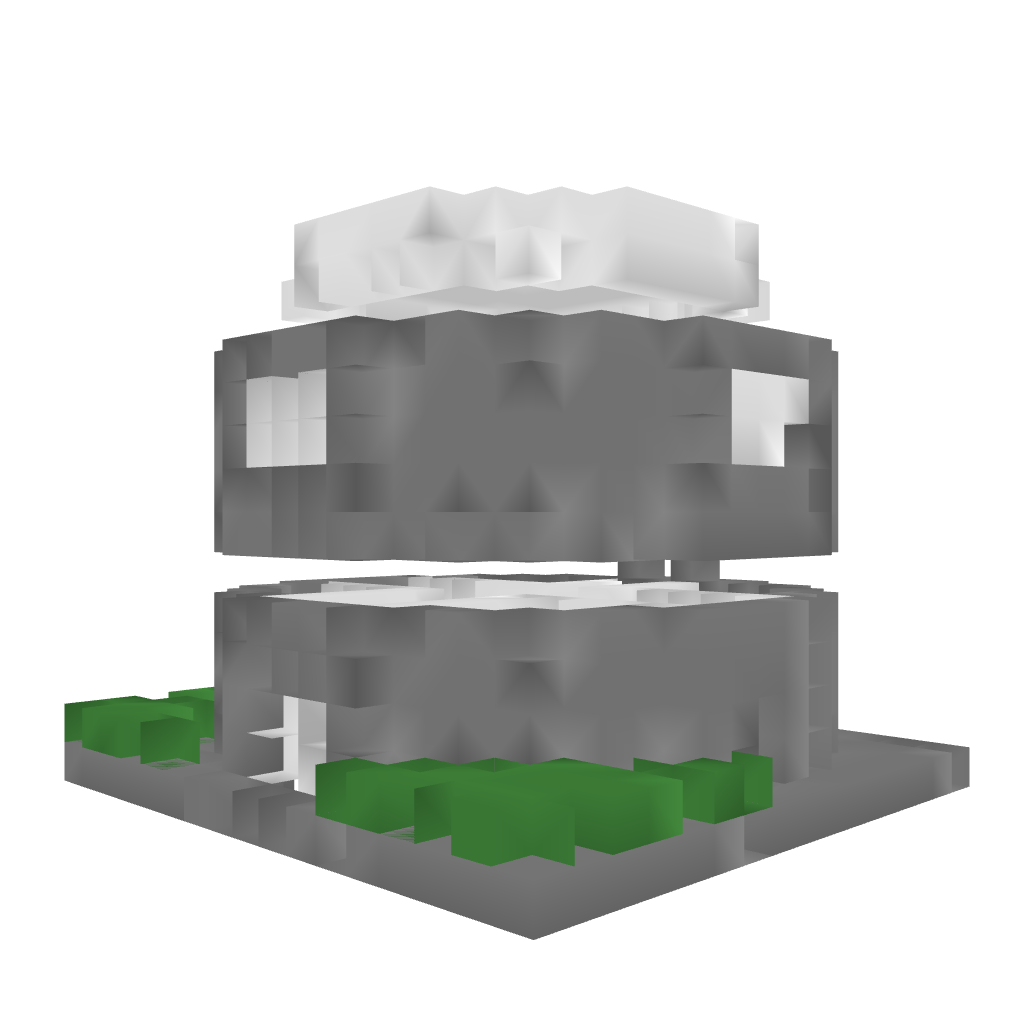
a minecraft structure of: Obi's Pokecenter bad low quality